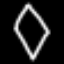
Label: diamond